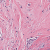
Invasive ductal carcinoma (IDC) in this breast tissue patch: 0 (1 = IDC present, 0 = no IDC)